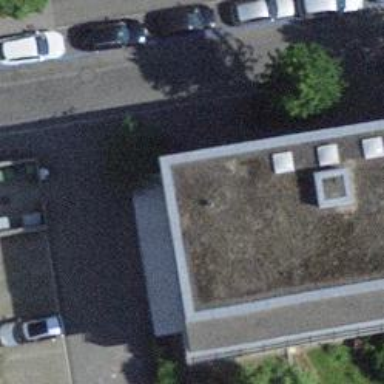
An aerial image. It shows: Bicycle parking area.